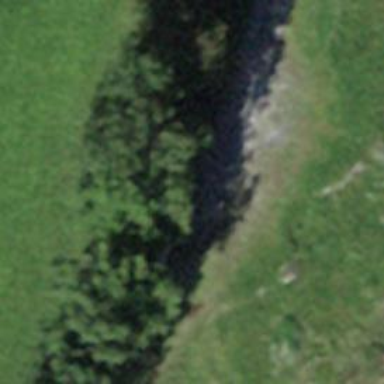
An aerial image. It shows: Grass track with grade4 surface.